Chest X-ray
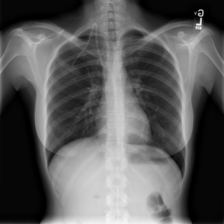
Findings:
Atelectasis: negative
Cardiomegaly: negative
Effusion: negative
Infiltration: negative
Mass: negative
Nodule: negative
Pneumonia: negative
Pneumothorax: negative
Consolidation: negative
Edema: negative
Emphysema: negative
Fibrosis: negative
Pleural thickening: negative
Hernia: negative